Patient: sex F, age 63
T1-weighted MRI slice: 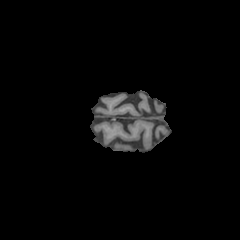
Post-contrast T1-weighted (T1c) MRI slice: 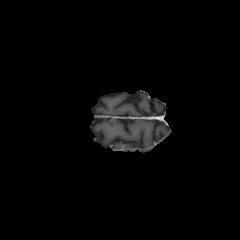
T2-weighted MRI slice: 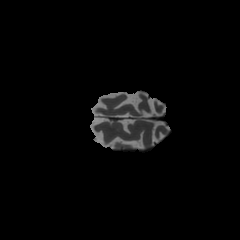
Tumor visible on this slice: no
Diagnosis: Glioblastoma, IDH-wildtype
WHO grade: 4